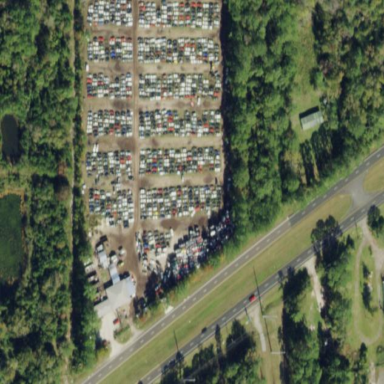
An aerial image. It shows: Industrial area designated as scrap yard.